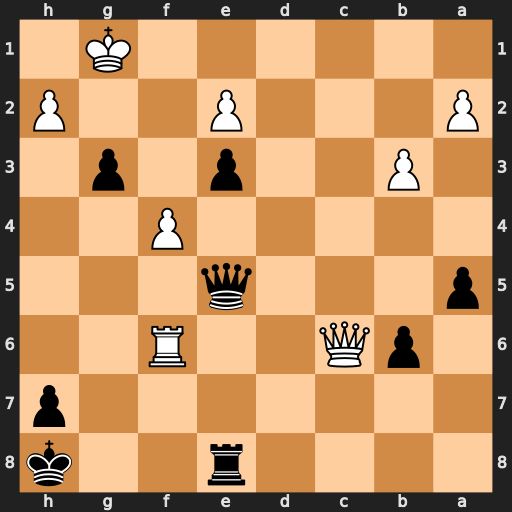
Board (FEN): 4r2k/7p/1pQ2R2/p3q3/5P2/1P2p1p1/P3P2P/6K1
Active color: b
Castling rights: -
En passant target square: -
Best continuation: gxh2+ Kh1 Qa1+ Kxh2 Rg8